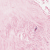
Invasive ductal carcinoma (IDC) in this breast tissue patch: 0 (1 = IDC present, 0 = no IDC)